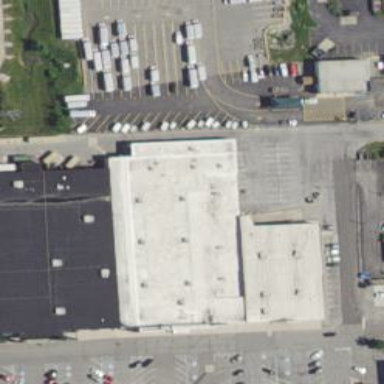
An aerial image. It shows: Building housing furniture shop.